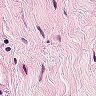
Metastatic tissue present: no